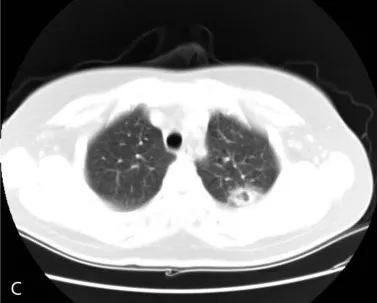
CT of the chest 3 months later, showing:. Persistent but much smaller cavitating left upper lobe nodule.
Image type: radiology (ct)